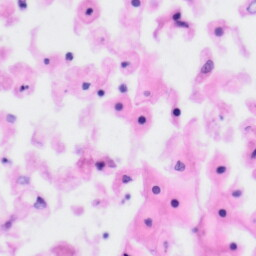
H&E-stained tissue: Tonsil